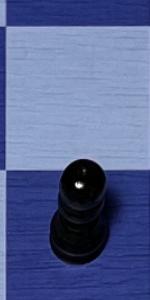
Label: Pawn_Black